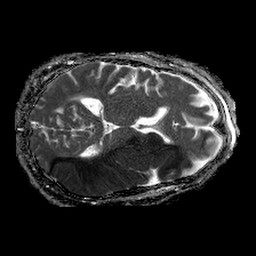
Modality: ADC
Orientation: axial
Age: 69
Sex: male
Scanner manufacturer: philips
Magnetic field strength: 1.5 T
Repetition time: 4.6 s
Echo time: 0.08631 s